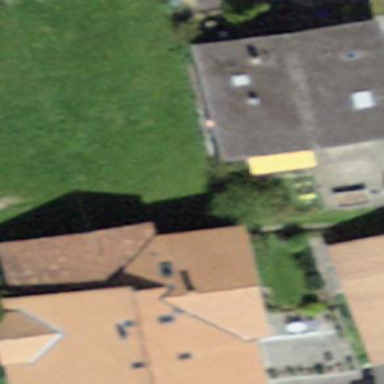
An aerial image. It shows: Farm building.